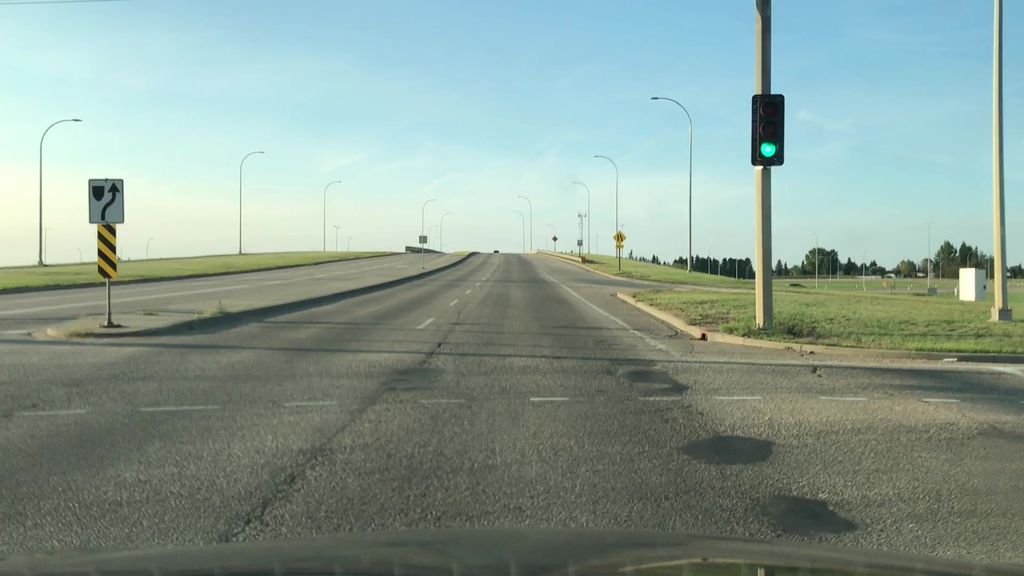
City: edmonton